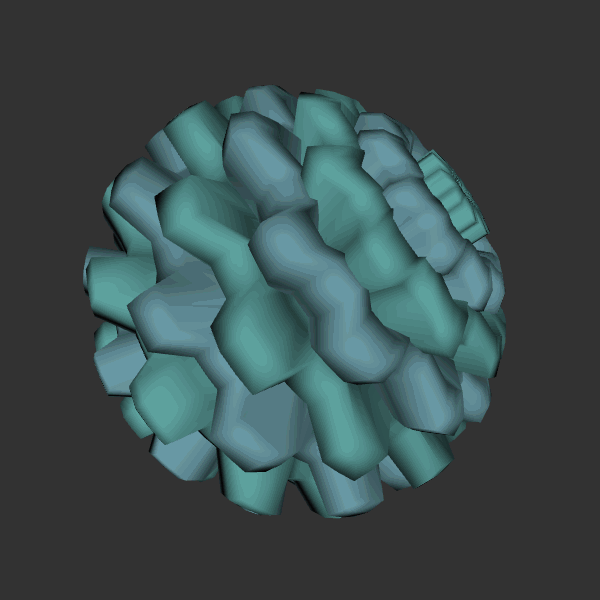
Background: dark